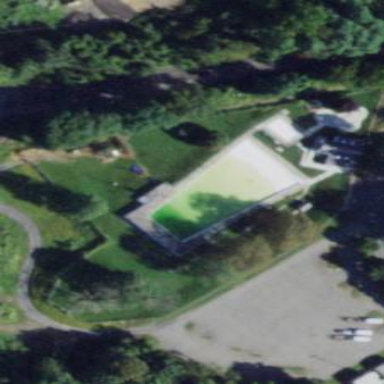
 perfect for swimming and other water activities."